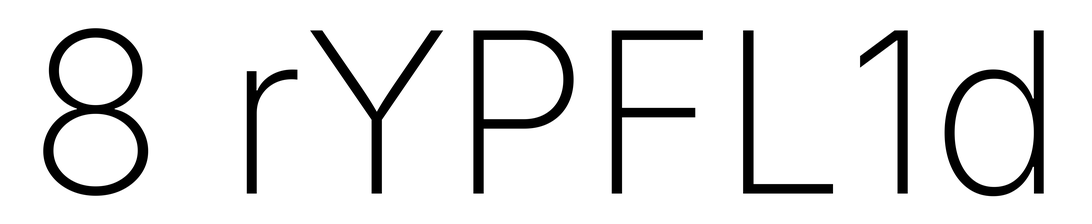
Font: Inter_ExtraLight